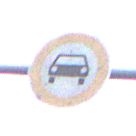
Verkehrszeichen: VerbotKraftwagen
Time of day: SunriseSunset
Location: Outdoor (Nature)
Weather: Overcast
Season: NotSpecified
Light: Natural